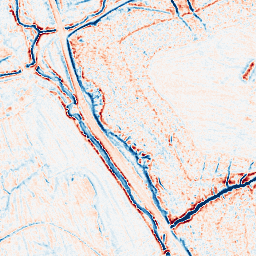
Category: edge_preserving
Decomposition family: anisotropic_diffusion
Decomposition parameters: iterations: 10
kappa: 10
gamma: 0.15
Upsampling method: cubic_mitchell
Upsampling parameters: scale: 4
Upsampling scale: 4